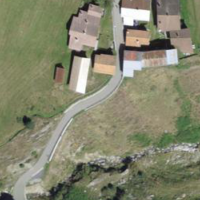
EUNIS habitat code: 26
Species observed at this site:
Sedum album